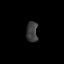
Tissue: prostate
Cell type: T cells
Senescence score: 0.2489
Nuclear area (px): 229
Mean DAPI intensity: 61.026